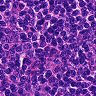
Metastatic tissue present: no